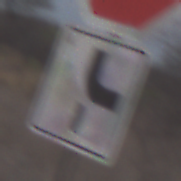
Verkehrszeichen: VerlaufVorfahrtsstrasse10
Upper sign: Stop
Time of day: SunriseSunset
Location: Outdoor (Nature)
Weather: Clear
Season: NotSpecified
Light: Natural